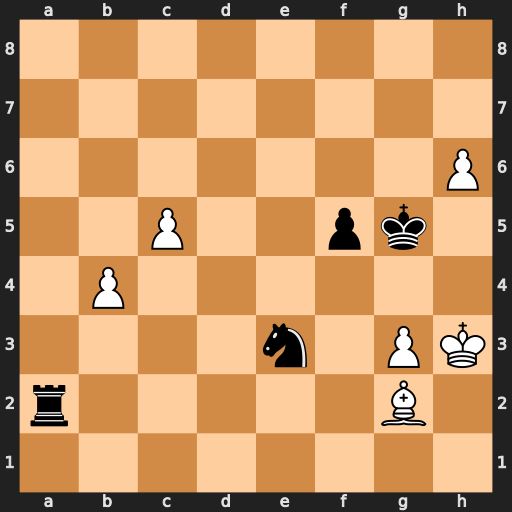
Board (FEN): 8/8/7P/2P2pk1/1P6/4n1PK/r5B1/8
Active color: w
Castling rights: -
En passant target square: -
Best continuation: h7 Rxg2 h8=Q